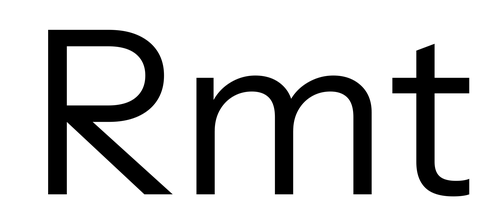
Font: InstrumentSans_Regular